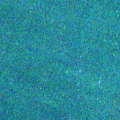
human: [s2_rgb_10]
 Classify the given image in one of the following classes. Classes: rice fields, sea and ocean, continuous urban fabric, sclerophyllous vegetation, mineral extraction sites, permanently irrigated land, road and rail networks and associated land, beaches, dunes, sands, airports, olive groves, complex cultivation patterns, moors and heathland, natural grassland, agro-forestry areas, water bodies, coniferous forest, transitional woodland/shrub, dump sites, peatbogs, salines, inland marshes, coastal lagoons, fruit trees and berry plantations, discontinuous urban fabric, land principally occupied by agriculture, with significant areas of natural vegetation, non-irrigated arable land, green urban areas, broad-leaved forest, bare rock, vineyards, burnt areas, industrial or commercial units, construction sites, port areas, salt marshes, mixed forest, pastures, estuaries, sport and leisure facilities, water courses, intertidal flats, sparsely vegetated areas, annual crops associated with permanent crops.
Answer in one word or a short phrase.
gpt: sea and ocean